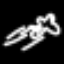
Label: airplane